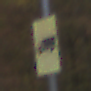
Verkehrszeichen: KFZZulaessigeGesamtmasse3Komma5TOhnePfeilsymbol
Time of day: SunriseSunset
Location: Outdoor (Nature)
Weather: PartlyCloudy
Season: Autumn
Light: Natural